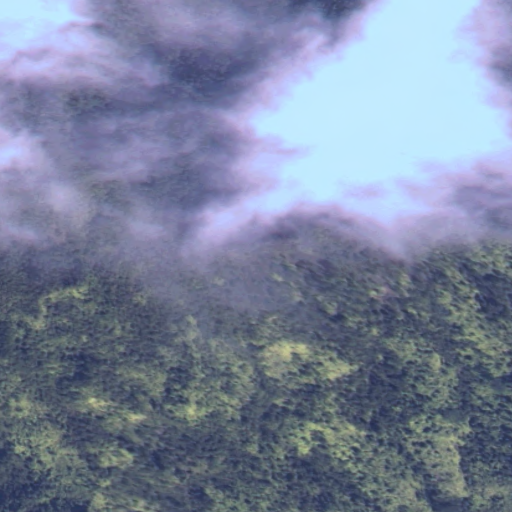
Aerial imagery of mountain in Hawaii named Pohakupili containing only unknown